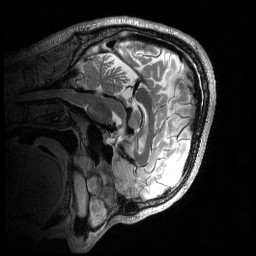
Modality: T2w
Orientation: sagittal
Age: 52
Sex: male
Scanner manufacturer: siemens
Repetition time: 3.2 s